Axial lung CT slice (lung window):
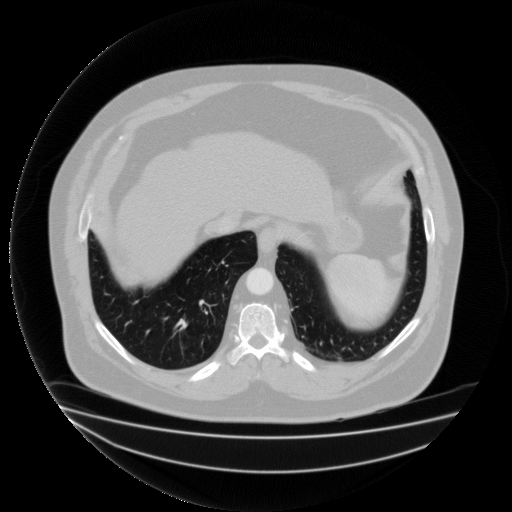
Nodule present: no